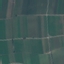
Label: PermanentCrop